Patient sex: M
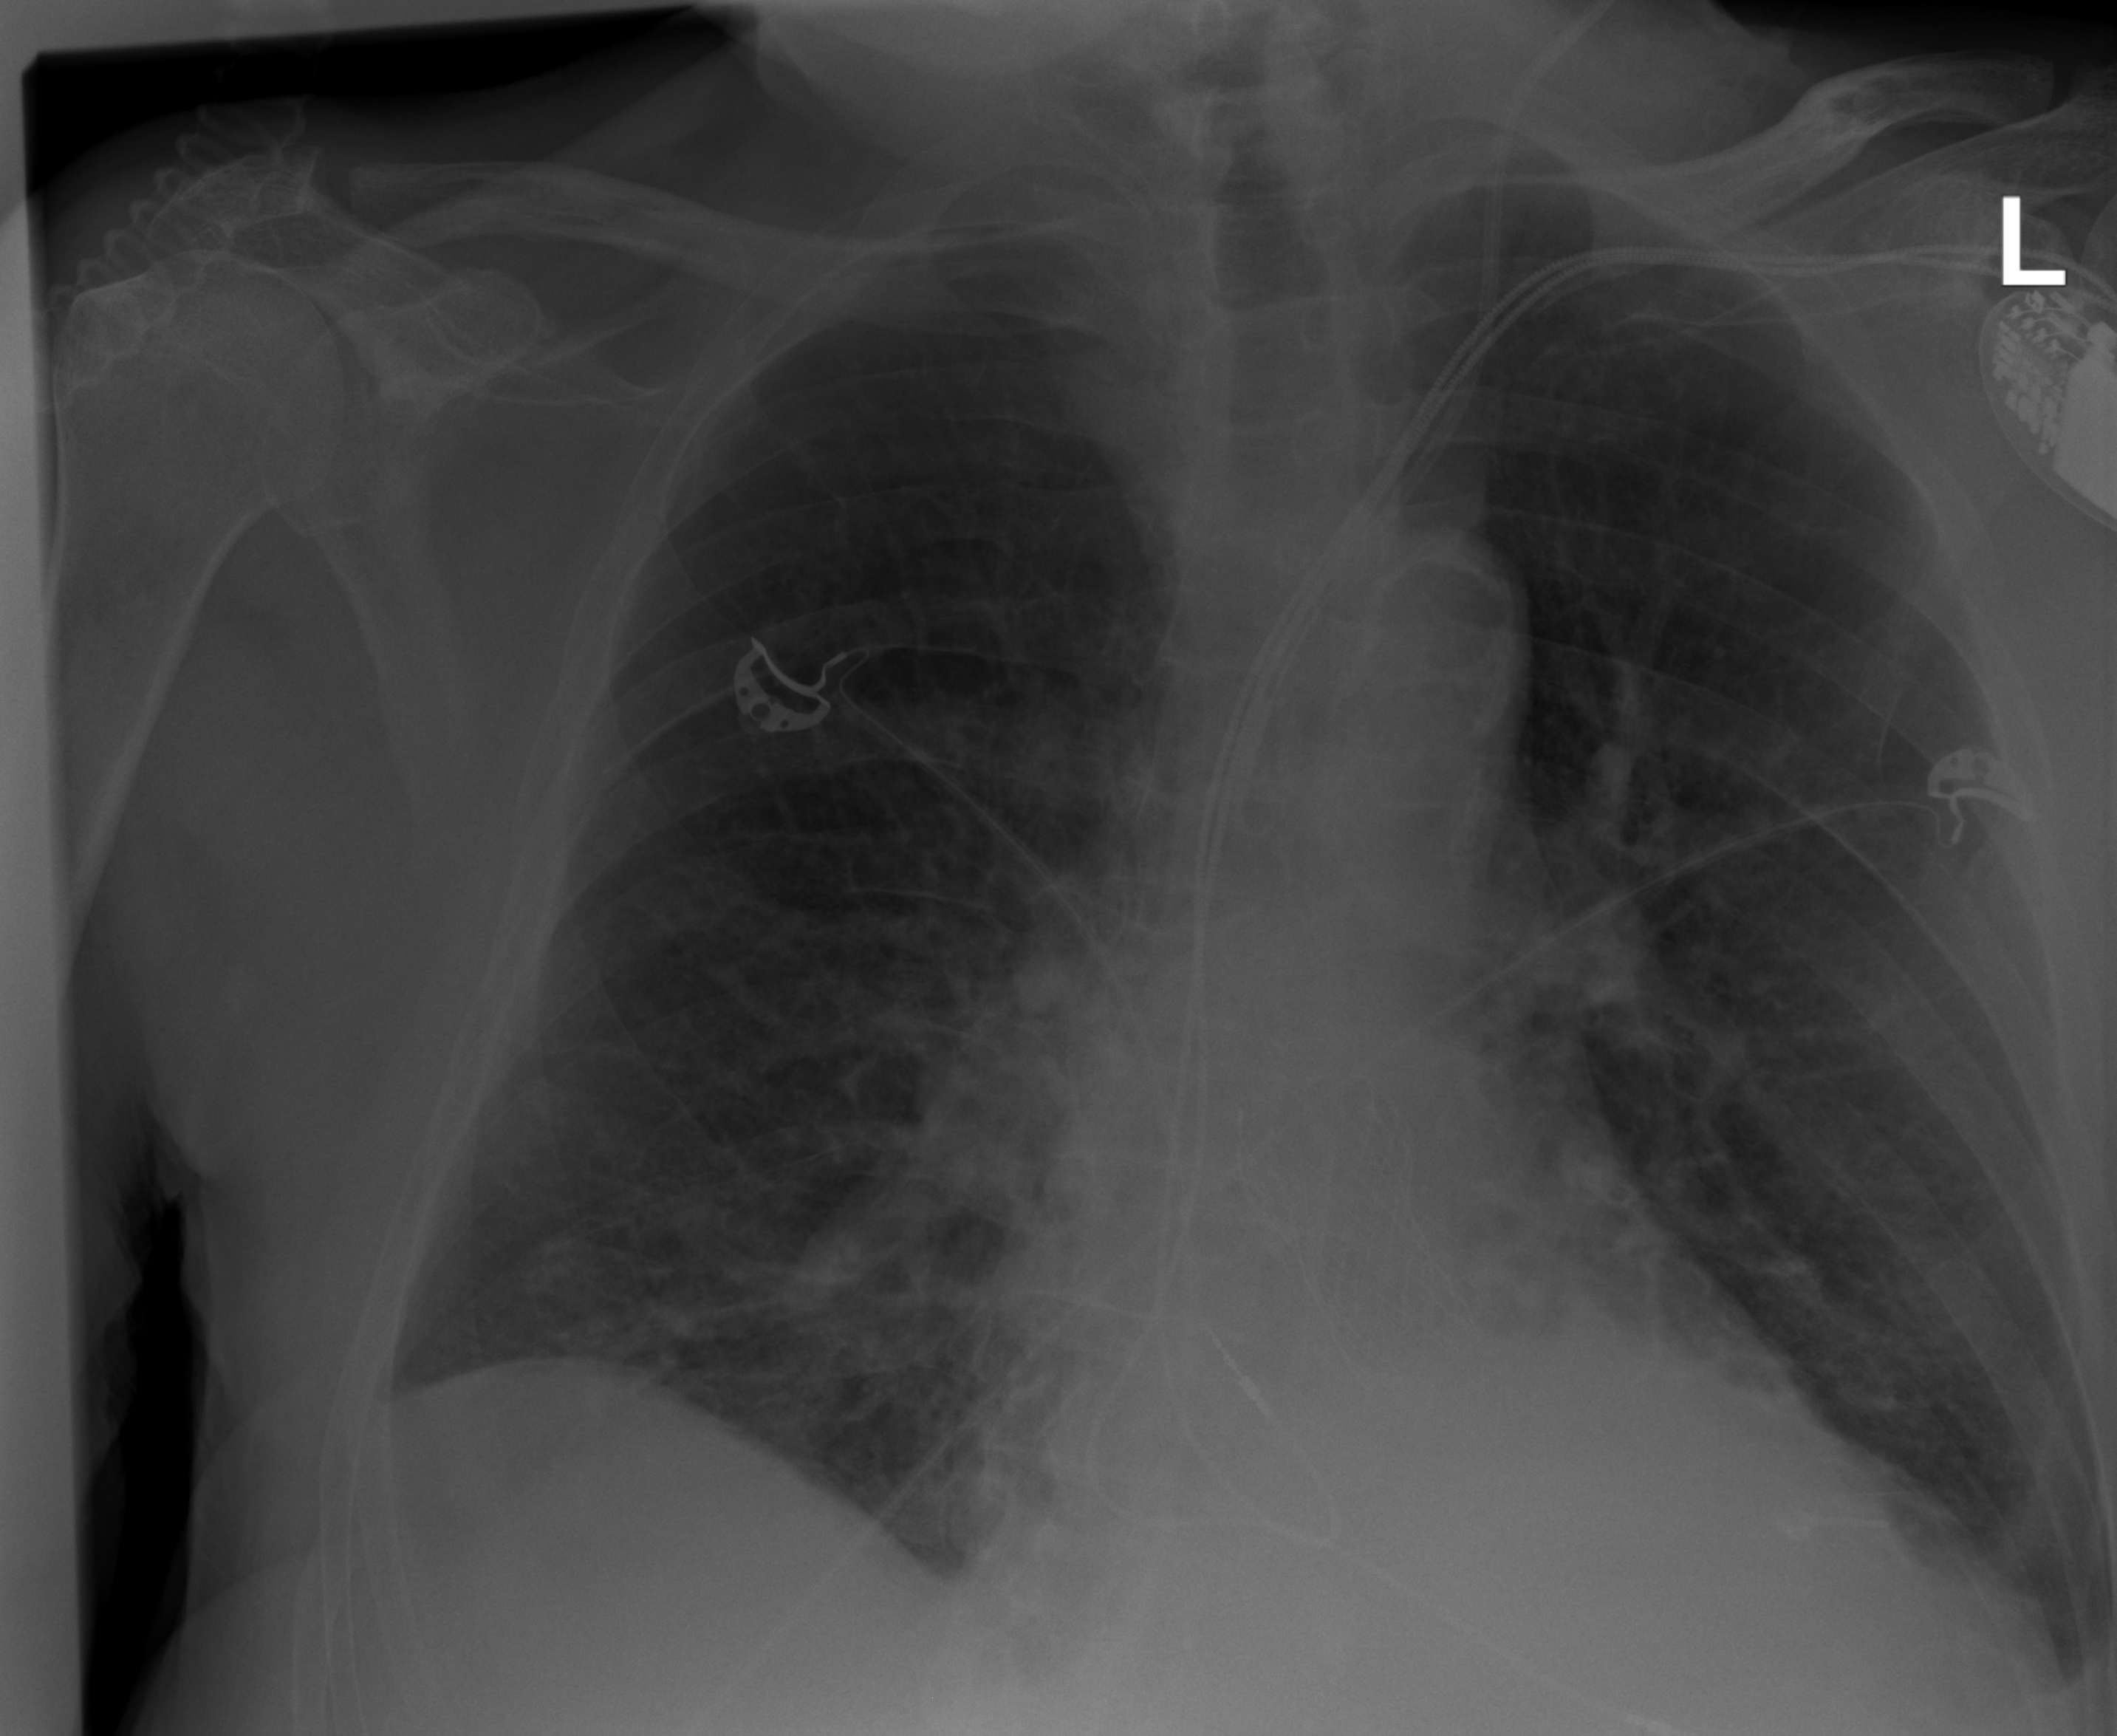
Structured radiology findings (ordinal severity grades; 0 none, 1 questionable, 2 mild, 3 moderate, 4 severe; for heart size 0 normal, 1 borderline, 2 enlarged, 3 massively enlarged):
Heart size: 0
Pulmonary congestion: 0
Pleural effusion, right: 0
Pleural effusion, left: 2
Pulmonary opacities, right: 0
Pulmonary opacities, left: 0
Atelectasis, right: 0
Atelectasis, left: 1